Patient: sex F, age 61
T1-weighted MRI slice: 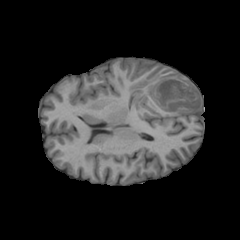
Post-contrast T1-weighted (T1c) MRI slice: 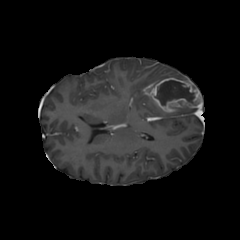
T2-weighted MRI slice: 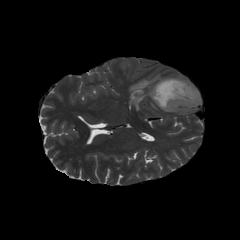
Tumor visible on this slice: yes
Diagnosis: Glioblastoma, IDH-wildtype
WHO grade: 4